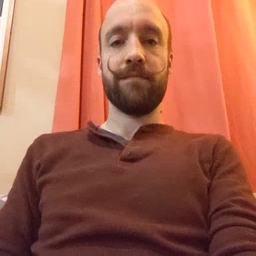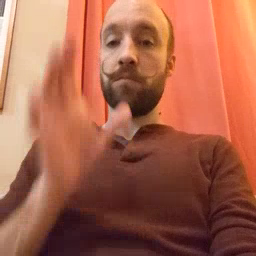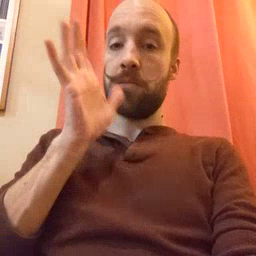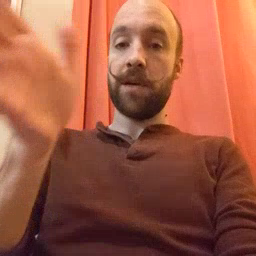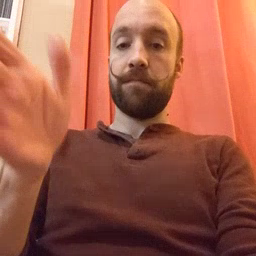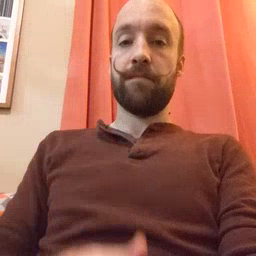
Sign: grandma